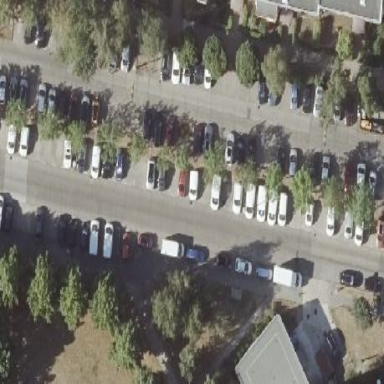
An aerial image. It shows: Parking available on the street side.